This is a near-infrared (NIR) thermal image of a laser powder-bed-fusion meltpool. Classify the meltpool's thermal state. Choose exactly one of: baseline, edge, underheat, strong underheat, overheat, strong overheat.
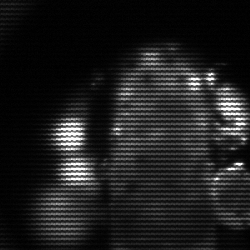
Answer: strong underheat